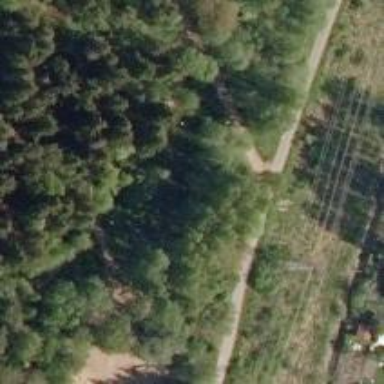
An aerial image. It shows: Nordic path road.